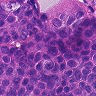
Metastatic tissue present: yes